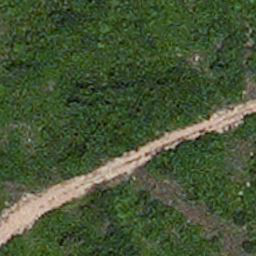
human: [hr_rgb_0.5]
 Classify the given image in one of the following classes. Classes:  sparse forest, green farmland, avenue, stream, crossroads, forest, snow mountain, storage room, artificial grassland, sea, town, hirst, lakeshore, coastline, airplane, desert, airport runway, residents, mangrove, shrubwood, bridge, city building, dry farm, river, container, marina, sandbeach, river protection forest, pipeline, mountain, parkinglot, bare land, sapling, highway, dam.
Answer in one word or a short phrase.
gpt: avenue